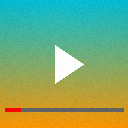
Screen state: on